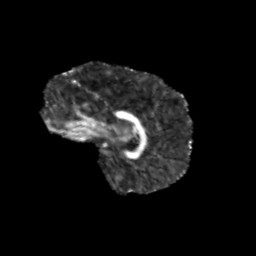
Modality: FA
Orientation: sagittal
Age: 12
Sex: female
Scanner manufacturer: siemens
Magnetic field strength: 3 T
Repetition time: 3.8 s
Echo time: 0.07 s